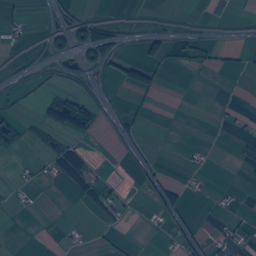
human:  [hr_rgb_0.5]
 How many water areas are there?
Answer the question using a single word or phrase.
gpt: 32

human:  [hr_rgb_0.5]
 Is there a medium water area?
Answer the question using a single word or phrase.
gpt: yes

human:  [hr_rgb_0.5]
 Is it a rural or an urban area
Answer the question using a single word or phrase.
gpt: rural

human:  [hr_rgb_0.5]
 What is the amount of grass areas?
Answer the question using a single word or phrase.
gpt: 146

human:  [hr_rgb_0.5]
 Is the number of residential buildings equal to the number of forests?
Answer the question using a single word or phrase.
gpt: no

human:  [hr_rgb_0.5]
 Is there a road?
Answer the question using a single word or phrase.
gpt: yes

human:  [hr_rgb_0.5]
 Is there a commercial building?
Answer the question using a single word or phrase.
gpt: yes

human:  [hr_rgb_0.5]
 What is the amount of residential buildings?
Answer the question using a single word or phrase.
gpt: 75

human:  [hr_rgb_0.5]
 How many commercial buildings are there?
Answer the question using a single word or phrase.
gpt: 2

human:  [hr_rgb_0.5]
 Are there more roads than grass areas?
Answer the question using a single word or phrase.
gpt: no

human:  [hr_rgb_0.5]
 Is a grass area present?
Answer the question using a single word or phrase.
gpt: yes

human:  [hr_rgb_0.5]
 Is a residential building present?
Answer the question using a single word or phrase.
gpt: yes

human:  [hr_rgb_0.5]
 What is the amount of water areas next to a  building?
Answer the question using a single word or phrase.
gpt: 28

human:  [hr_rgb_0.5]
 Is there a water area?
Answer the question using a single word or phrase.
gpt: yes

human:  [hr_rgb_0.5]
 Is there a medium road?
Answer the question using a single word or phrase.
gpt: no

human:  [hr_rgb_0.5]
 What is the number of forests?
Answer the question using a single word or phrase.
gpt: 54

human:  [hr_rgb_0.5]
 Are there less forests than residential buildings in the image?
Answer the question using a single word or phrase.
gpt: yes

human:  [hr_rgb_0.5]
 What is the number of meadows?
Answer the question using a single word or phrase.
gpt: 36

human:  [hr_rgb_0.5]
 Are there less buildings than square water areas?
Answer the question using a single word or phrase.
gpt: no

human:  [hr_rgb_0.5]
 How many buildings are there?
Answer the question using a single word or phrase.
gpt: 79

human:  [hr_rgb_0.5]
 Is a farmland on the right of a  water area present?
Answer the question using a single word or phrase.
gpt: yes

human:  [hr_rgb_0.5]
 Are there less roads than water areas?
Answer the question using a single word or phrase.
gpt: no

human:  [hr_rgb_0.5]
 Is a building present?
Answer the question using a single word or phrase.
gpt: yes

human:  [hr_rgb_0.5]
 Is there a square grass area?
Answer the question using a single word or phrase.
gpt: no

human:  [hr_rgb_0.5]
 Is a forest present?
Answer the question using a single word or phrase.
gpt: yes

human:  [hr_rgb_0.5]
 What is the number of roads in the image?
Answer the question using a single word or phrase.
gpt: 142

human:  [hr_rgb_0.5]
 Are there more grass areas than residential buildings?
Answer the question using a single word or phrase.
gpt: yes

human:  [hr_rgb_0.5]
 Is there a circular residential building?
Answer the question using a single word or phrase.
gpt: yes

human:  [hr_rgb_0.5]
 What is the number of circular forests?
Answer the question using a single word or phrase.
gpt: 0

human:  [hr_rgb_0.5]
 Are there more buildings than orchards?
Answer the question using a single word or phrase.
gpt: yes

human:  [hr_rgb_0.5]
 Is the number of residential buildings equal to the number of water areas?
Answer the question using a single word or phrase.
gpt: no

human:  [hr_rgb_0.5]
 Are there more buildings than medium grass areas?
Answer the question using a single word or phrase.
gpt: yes

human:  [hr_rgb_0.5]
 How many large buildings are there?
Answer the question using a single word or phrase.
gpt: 0

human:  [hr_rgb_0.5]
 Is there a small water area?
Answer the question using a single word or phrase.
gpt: yes

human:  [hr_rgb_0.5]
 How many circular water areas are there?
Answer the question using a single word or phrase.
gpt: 3

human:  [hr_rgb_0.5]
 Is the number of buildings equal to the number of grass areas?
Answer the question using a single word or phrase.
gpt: no

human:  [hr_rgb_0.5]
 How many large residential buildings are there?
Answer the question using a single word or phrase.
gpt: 0

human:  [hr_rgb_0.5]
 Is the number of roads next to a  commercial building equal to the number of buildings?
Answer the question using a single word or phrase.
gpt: no

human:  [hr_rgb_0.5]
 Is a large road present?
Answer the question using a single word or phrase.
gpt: no

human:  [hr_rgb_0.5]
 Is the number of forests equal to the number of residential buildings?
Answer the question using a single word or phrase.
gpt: no

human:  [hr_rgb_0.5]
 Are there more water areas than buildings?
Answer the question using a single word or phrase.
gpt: no

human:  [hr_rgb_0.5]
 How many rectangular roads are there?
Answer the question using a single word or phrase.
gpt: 0

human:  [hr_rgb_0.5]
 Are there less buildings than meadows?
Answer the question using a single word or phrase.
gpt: no

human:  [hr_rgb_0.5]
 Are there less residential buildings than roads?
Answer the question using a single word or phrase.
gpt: yes

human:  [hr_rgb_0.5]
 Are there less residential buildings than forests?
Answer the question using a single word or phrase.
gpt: no

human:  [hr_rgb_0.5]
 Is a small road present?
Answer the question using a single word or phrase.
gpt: yes

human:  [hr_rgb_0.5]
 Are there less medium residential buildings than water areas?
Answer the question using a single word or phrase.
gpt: yes

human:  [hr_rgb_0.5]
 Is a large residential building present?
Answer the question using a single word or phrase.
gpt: no

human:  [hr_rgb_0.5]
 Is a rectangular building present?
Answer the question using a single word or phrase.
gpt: yes

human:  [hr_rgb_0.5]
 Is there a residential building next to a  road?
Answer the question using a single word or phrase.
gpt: yes

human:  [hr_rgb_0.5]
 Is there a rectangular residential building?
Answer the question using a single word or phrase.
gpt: yes

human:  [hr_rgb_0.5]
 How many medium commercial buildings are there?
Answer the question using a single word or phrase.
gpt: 1

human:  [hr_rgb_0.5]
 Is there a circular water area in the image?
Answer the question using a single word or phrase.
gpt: yes

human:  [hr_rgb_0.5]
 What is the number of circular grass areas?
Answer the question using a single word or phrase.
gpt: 0

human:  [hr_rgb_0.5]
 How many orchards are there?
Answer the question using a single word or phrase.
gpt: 13

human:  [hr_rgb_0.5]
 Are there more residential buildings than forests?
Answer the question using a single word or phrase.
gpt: yes

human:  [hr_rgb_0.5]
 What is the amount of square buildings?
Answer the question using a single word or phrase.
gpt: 11

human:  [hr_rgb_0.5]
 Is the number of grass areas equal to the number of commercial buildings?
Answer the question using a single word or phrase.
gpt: no

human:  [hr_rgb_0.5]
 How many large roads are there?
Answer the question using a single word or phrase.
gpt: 0

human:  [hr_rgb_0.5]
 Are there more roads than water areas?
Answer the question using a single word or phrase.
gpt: yes

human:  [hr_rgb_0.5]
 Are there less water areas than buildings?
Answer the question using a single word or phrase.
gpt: yes

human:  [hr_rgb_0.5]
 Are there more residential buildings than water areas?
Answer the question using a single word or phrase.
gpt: yes

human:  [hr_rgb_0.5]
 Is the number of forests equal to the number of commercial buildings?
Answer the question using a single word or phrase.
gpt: no

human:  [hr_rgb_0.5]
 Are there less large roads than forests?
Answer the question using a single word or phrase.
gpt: yes